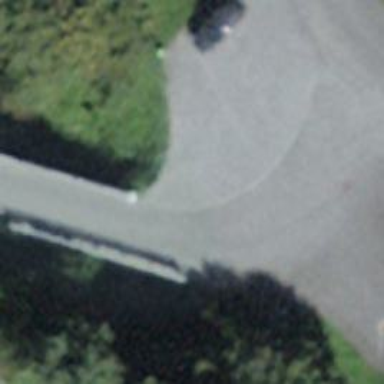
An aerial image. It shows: Residential road with bridge.